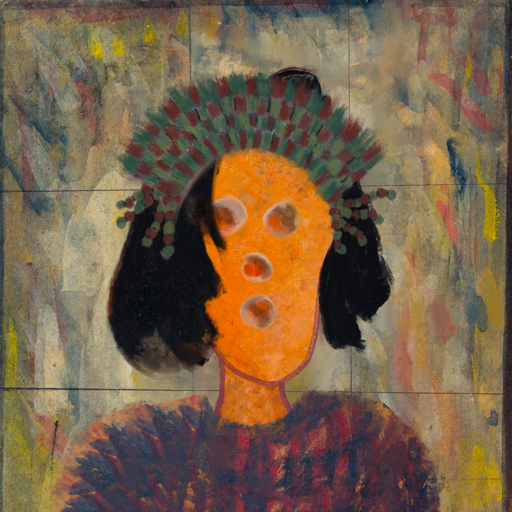
Background: GypsyMother, Head And Neck Front: Hypocrite, Face Front: Rupkatha, Bust: In_The_Sun, Hair Front: Mosgoul, Head Accessory: After_Raid_Crown, Second Necklace: Blank, Necklace: Blank, Baby: Blank